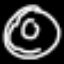
Label: donut